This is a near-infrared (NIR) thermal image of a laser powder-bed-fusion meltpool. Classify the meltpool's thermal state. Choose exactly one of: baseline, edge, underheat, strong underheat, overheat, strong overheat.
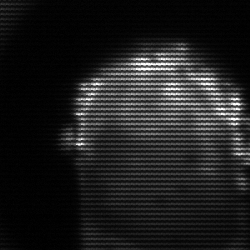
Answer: baseline